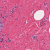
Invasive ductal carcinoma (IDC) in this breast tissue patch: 0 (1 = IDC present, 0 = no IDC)